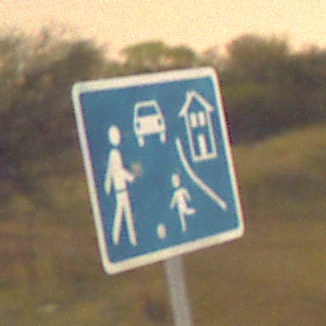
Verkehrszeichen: BeginnVerkehrsberuhigterBereich
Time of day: Night
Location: Outdoor (Nature)
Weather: Clear
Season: NotSpecified
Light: Natural